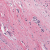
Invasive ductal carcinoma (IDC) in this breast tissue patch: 1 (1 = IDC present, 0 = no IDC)